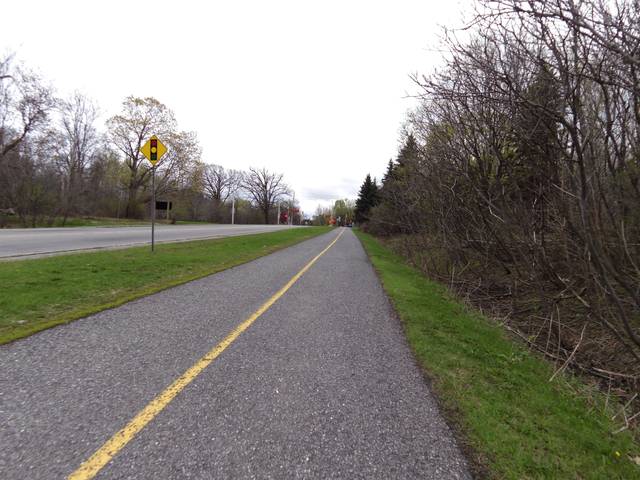
Region: Canada
Coordinates: 45.357, -75.771